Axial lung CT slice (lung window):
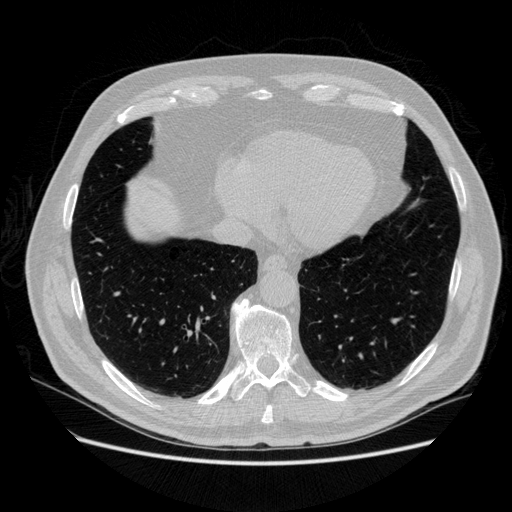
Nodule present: no